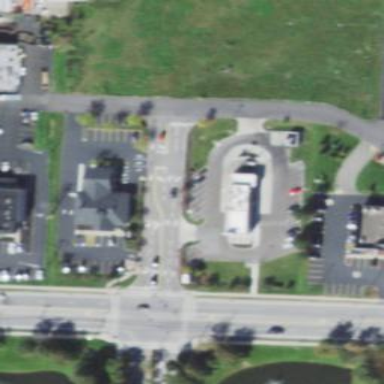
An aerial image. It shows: Retail area.